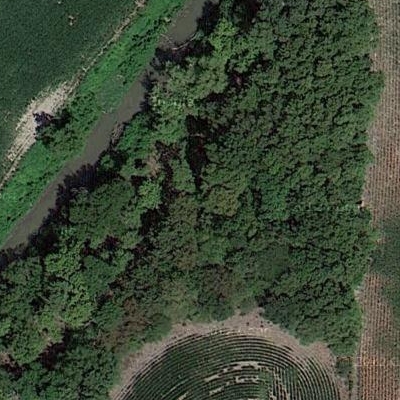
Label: Forest